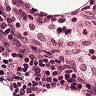
Metastatic tissue present: no